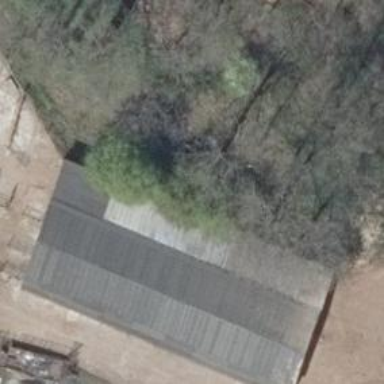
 oriented along the structure. The roof is painted grey."